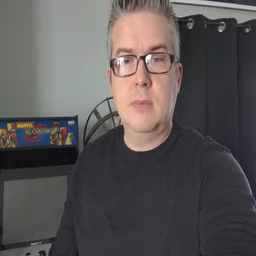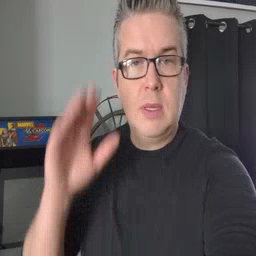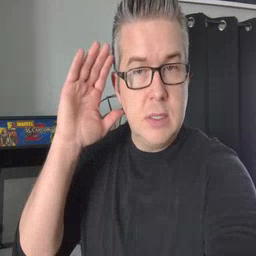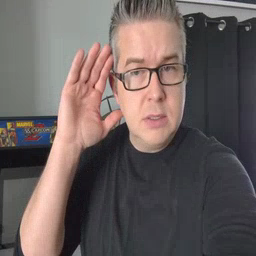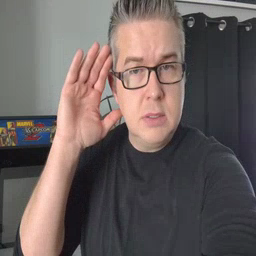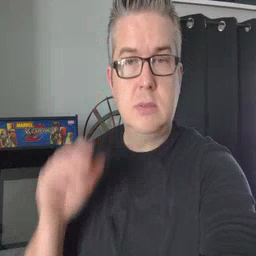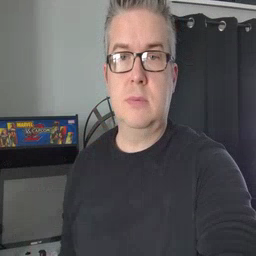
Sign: listen